Question: I have , i would like to add a new field in section.

I have lot of field that are unused in contact model. One of them can be used for this special id for my purpose.
How can i do that? Please help me anyone who familiar with 'newfies-dialer'.
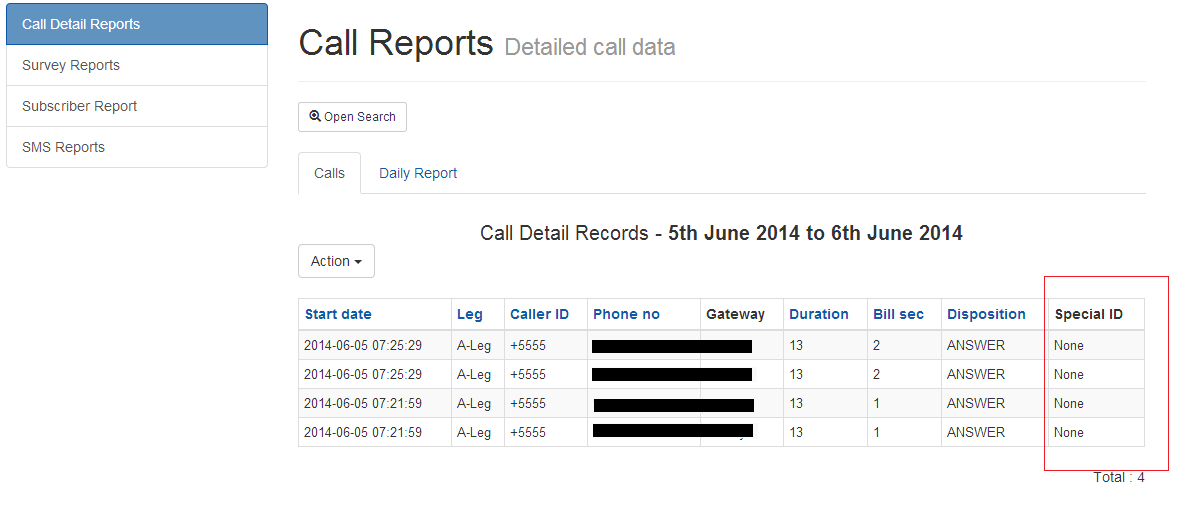
Answer: Newfies-Dialer is based on the Django framework, so it's good to know about Django to hack on the project.
You will notice in Newfies-Dialer that there is a template called: dialer_cdr/templates/dialer_cdr/voipcall_report.html
in which we display the data that is passed from the view.
So then in dialer_cdr/views.py, you have a view function which is in charge of rendering template and pass it some data. There, you can either modify voipcall_list object to add extra data to it, like info from the contact model, or pass an other object to data.
Here a link to the function handling this view: <URL>